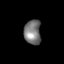
Tissue: skin
Cell type: Epithelial cells
Senescence score: 0.2135
Nuclear area (px): 408
Mean DAPI intensity: 119.694